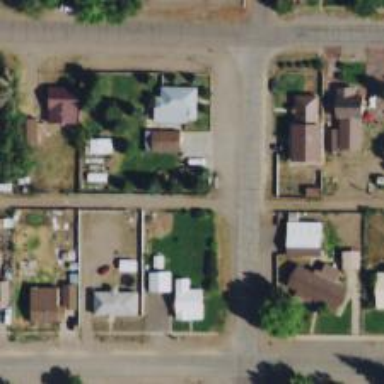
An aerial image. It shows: Alley classified as service road.